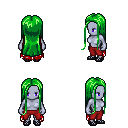
a pixel art fantasy rpg character, female body template, dark elf, purple skin, red tattered cape, red pants, green extra-long hairstyle, ghillies, four views (front, back, left, right), 2x2 character sprite sheet, small pixel art, hard edges, no anti-aliasing